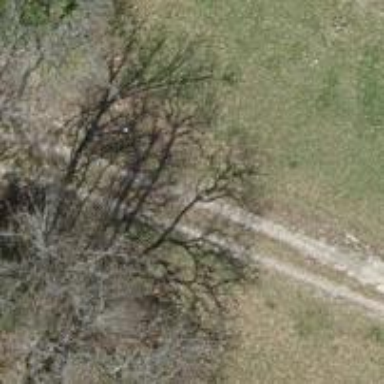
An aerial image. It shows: Well-maintained track road of grade 1.